Question: I have a panel. Which looks like this:

It's not best, but its a copy of things I have in a PSD. The problem is that when you check HTML '<a>' is before image display and it still make '<a>' as '0x0px', the problem is with all 3 images in that panel and I don't know how to fix it. Can somebody help me to make each '<a>' to be as big as that image and button are?
'''
<section class="panel">
<a href="#"><img src="images/right_banner.png"> </a>
<a href="#"><div class="panel_button"><span class="text">NAHLASIT CHEATERA</span></div></a>
<a href="#"><div class="panel_button"><span class="text">CW/TG REZERVACE</span></div></a>
</section>
'''
'''
.panel {
width: 200px;
float: left;
margin-top: 13px;
}
.panel a {
width: 201px;
height: 200px;
display: inline-block;
}
.panel_button {
background-image: url("images/panel_blue_button.png");
background-repeat: repeat-x;
width: 198px;
height: 93px;
margin-top: 5px;
font-weight: 16px;
}
.panel_button span{
color: #ffffff;
text-align: center;
display: inline-block;
margin-top: 40px;
margin-left: 30px;
}
'''
<URL>
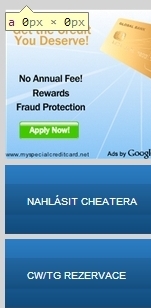
Answer: The anchor element is currently an 'inline' element. You could change it to either 'block' or 'inline-block' to achieve the desired results.
'''
.panel > a {
display: block;
}
'''